Question: I'm using ggplot to create the plot of the density of my data.But I want to get plot for the X value until 2.0.
How can I put this restiriction in my code?
Here is my code and the plot:
'''
ggplot()+geom_density(aes(data=Ge,x=GeN[,1]),color='red')
'''

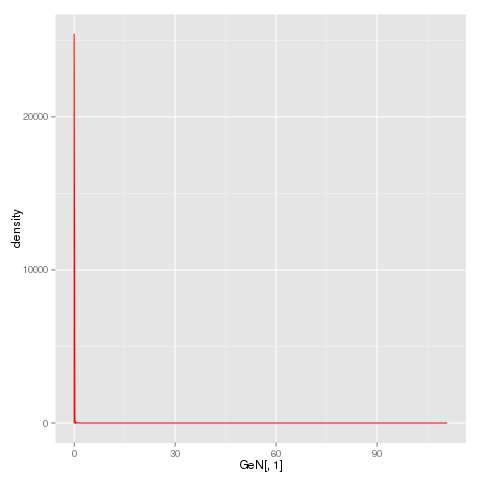
Answer: '''
ggplot(iris, aes(x = Petal.Length)) + geom_density()
'''

'''
ggplot(iris, aes(x = Petal.Length)) + geom_density() + xlim(0, 2)
'''